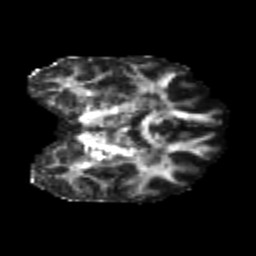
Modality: FA
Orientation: coronal
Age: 23
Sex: male
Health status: healthy
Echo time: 0.074 s